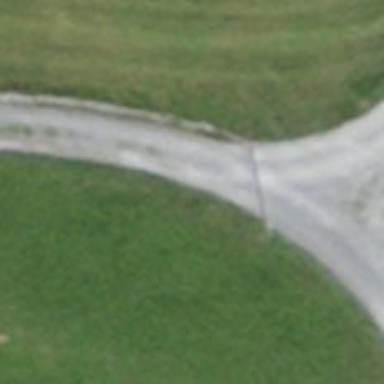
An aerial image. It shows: Gravel track with grade2 tracktype.